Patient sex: M
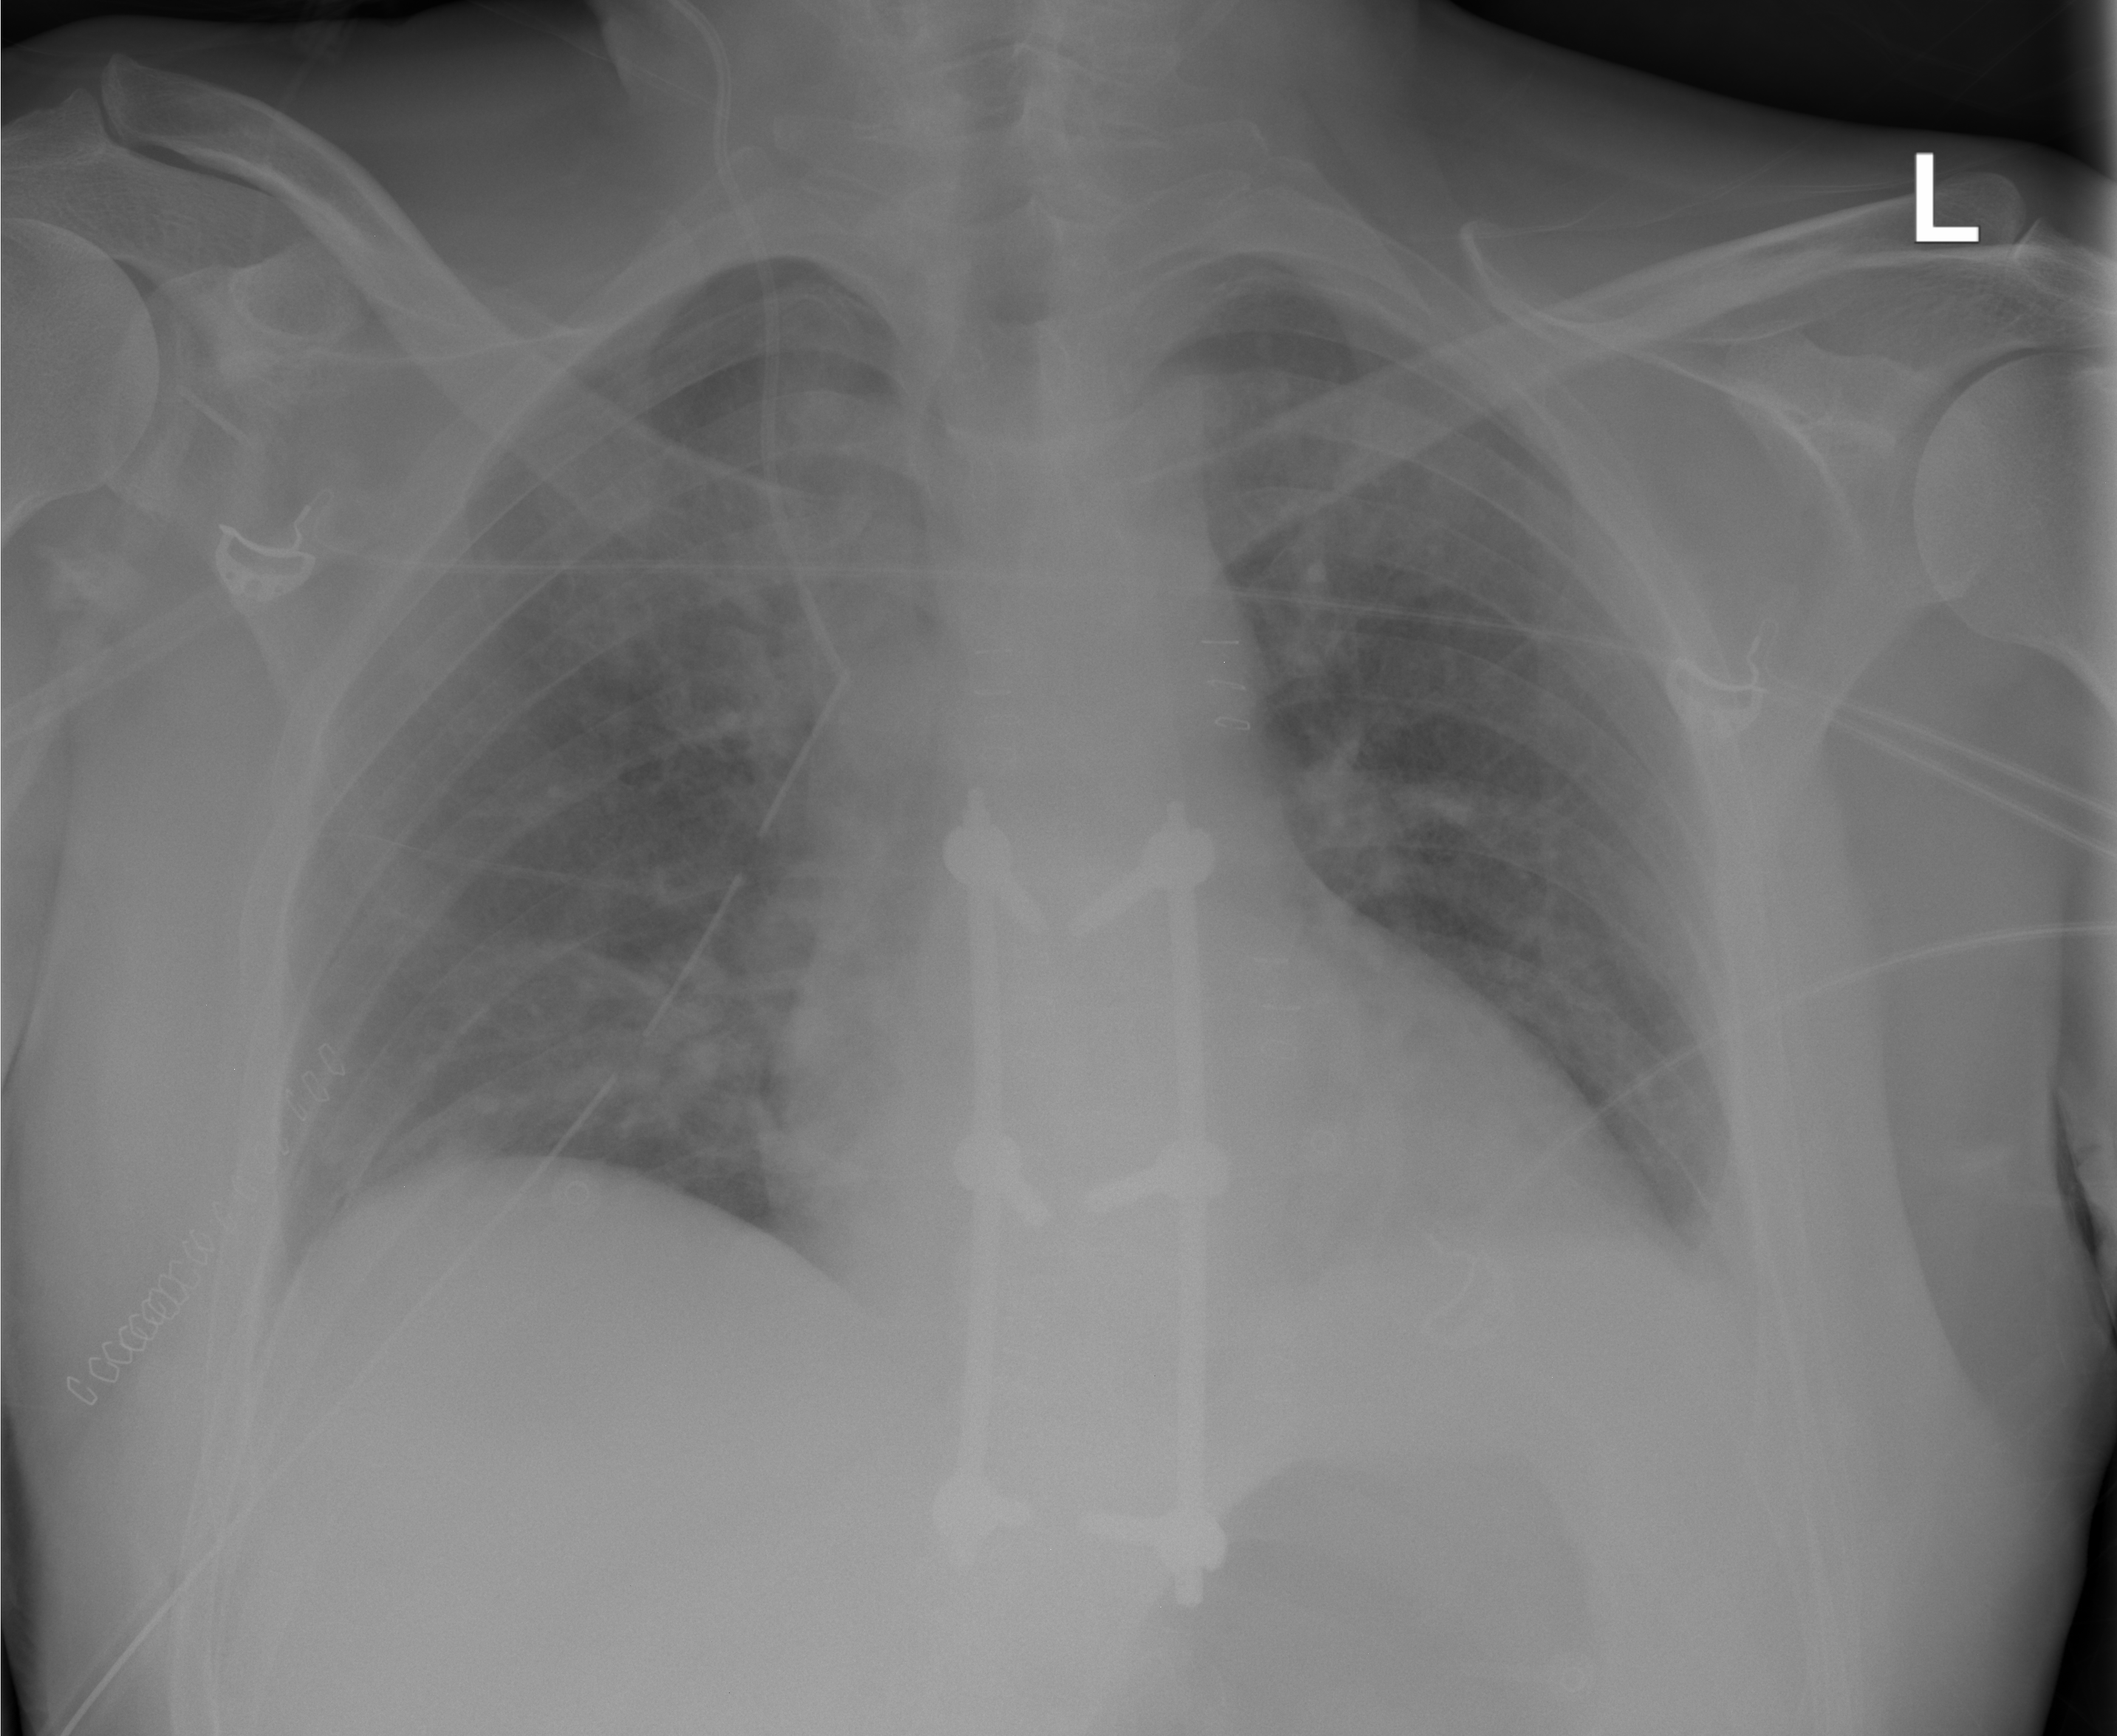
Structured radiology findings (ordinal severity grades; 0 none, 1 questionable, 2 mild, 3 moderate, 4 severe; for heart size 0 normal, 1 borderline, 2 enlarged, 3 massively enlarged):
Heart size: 1
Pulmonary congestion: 0
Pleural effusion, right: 1
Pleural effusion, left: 0
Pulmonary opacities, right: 2
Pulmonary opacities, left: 0
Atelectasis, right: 2
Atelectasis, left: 0